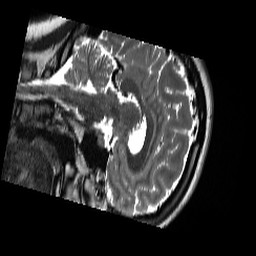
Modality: T2w
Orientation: sagittal
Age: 19
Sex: female
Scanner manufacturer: siemens
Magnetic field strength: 3 T
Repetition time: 13.52 s
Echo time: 0.088 s